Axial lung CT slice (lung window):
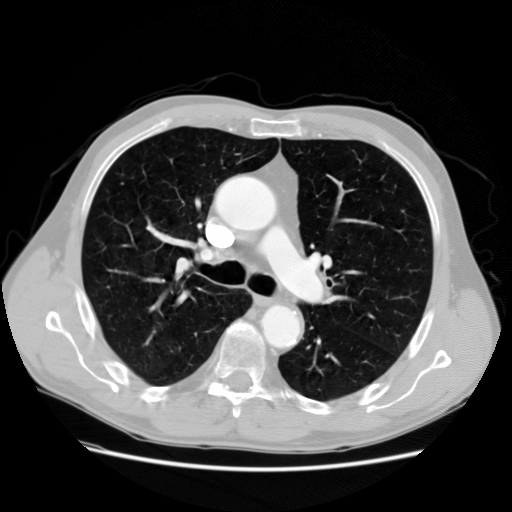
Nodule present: no